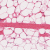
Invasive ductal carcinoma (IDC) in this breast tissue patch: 0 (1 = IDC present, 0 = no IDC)